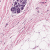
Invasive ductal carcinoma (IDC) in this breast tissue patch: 0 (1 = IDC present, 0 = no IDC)